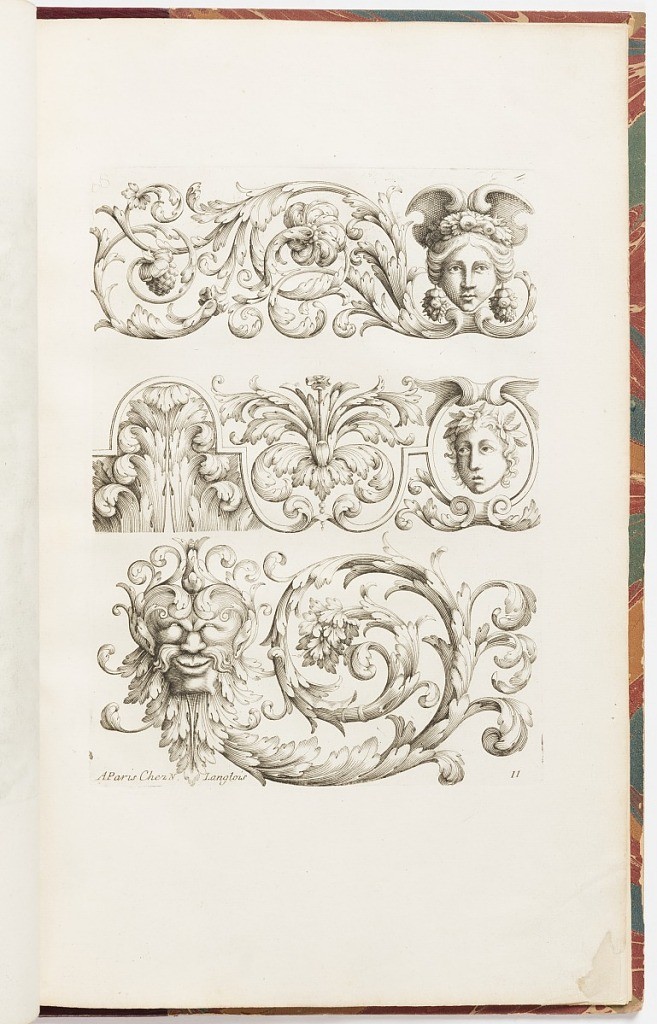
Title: Grotesque Ornament Designs
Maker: Jean Bérain, the elder, French, 1640 – 1711
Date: ca.1670–ca.1700
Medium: Etching and engraving on laid paper
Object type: Print
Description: Three horizontal ornament designs, featuring grotesques motifs with strapwork, masks, acanthus leaves, scrolling foliage, fruit, and fleurons. The plate is signed and numbered.